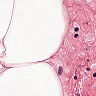
Metastatic tissue present: no